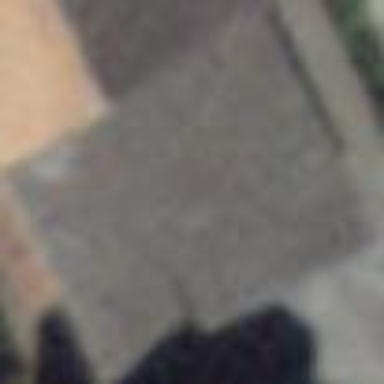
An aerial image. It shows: Garage building.